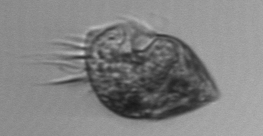
Label: Strombidium_morphotype1